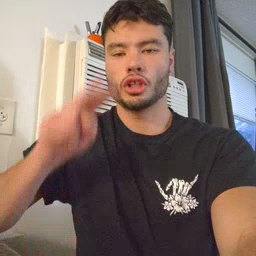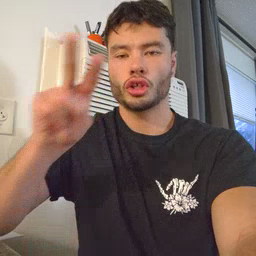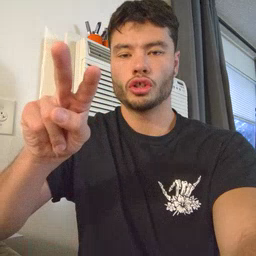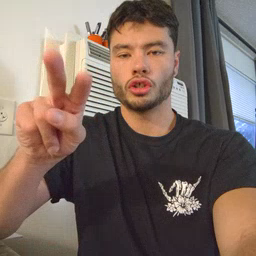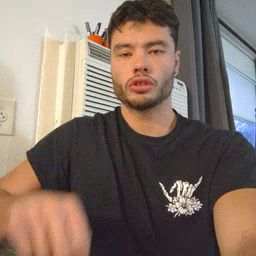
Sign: look